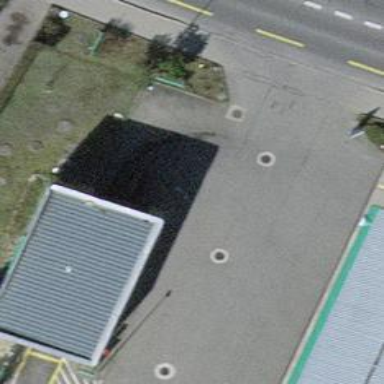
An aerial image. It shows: Building serving as car wash facility.